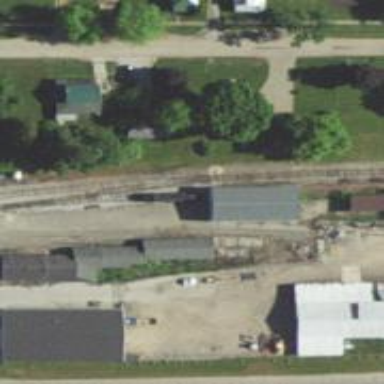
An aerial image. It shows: Railway siding with rails.